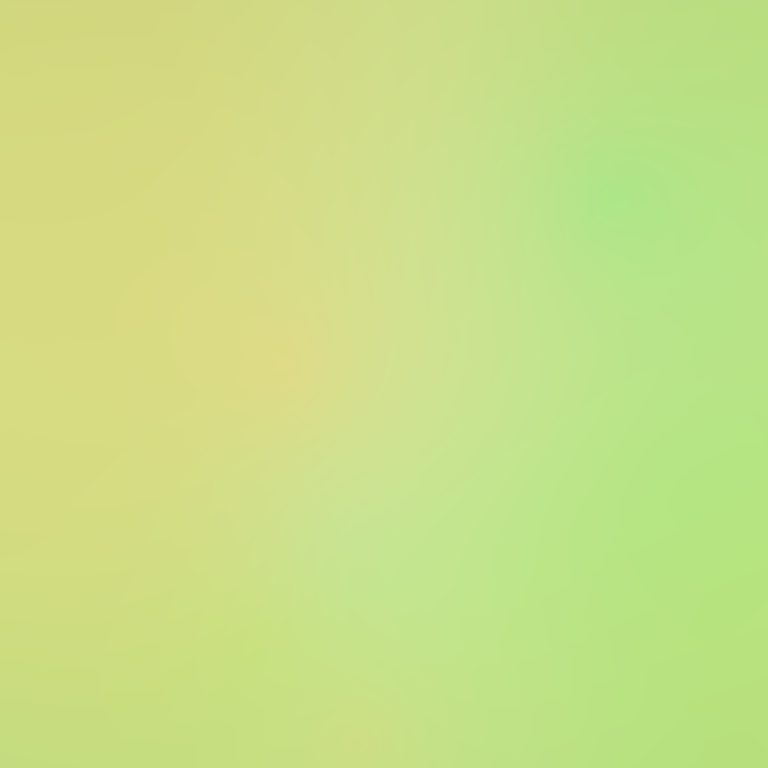
Abstract light effect, smooth gradient from soft yellow to gentle green, calm atmosphere, diffuse light, no room, no furniture, no objects.